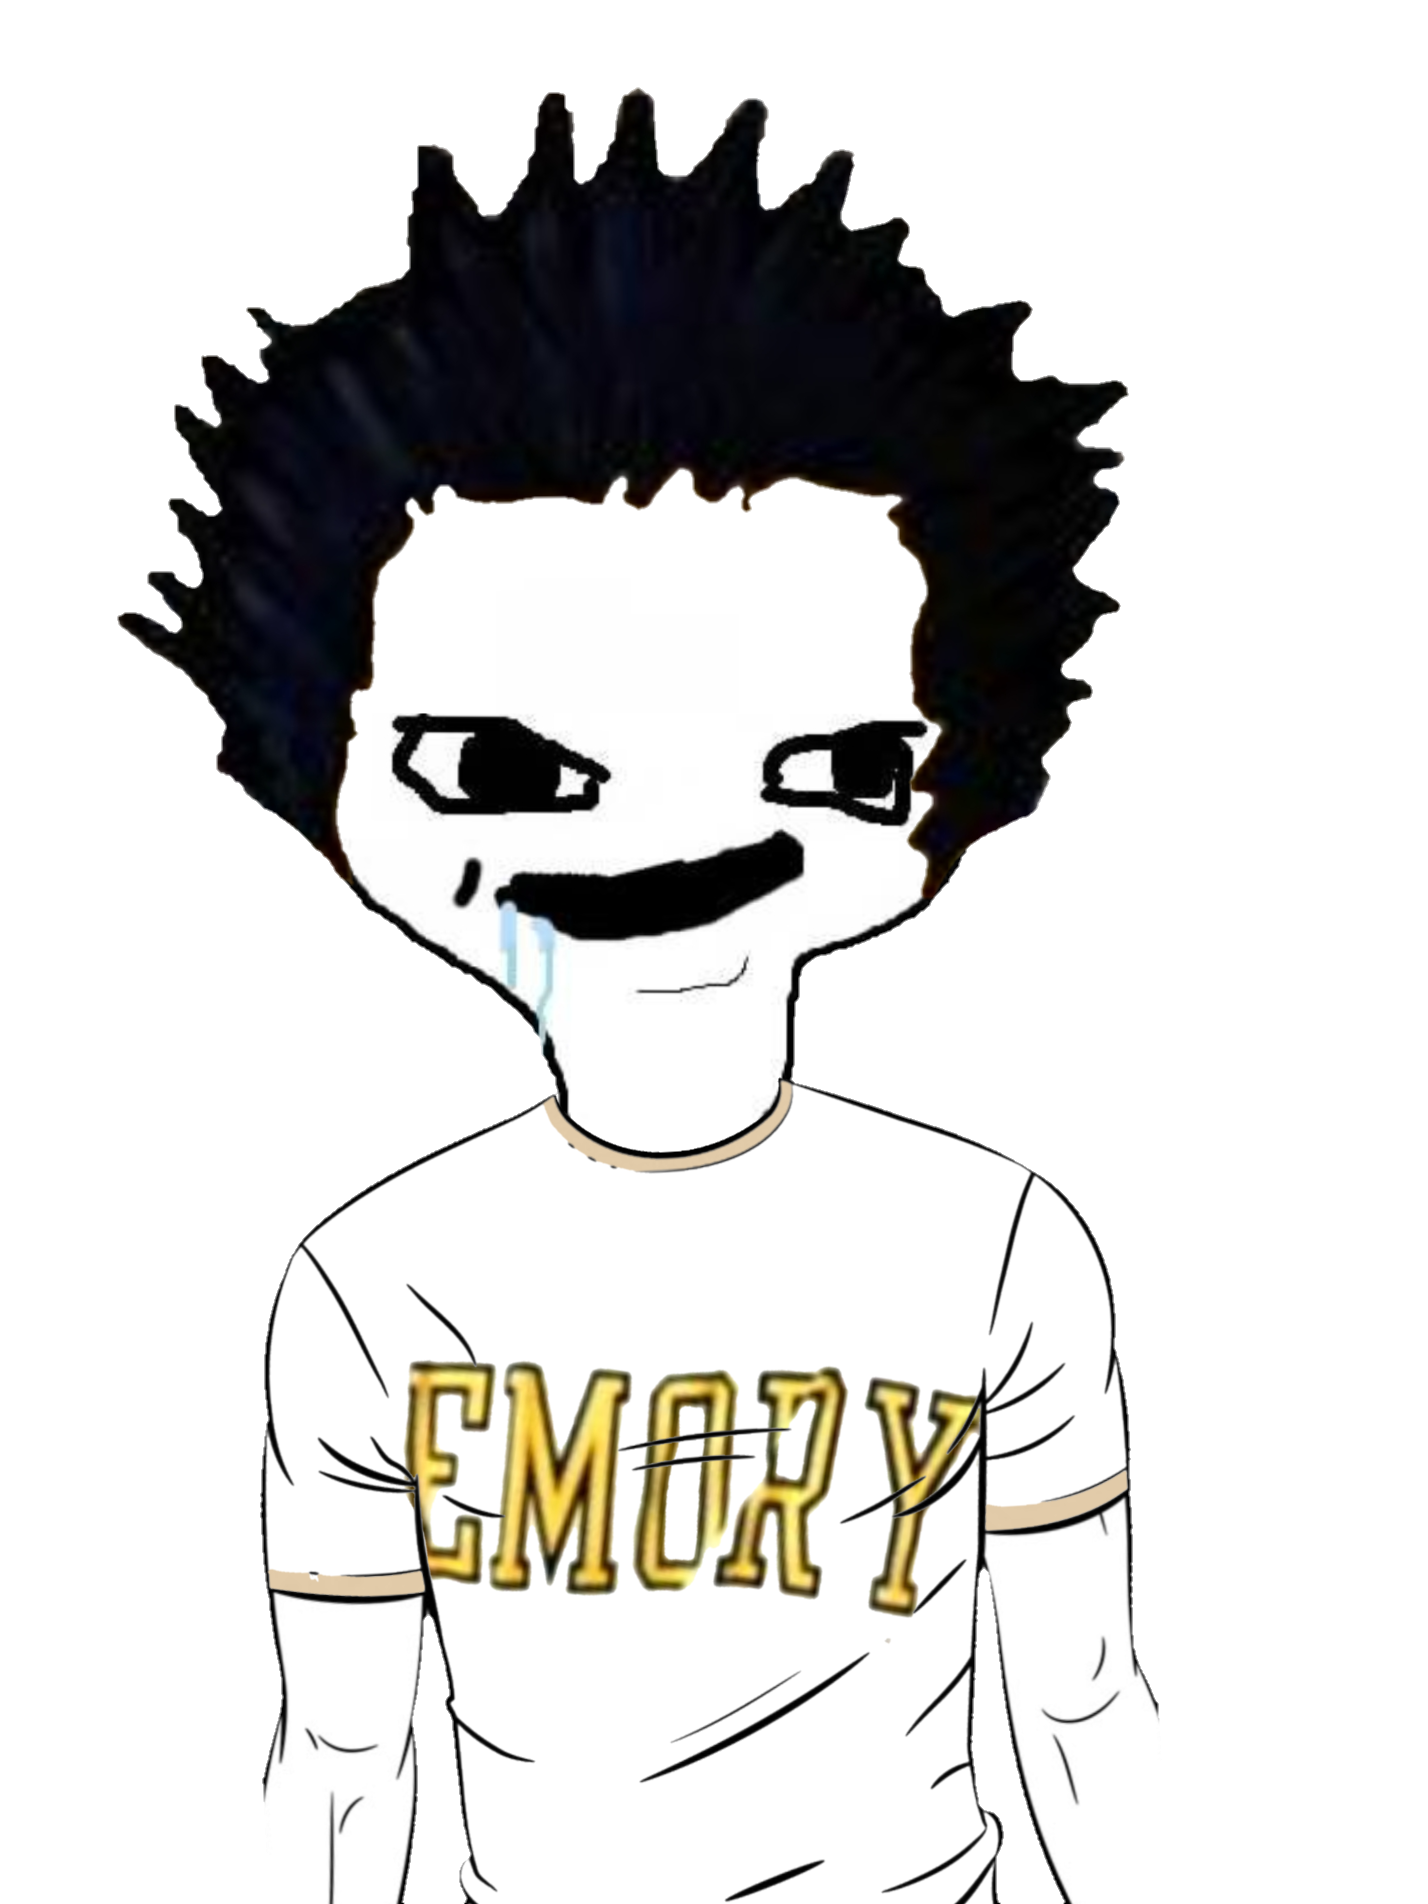
Label: 5_Brainlet